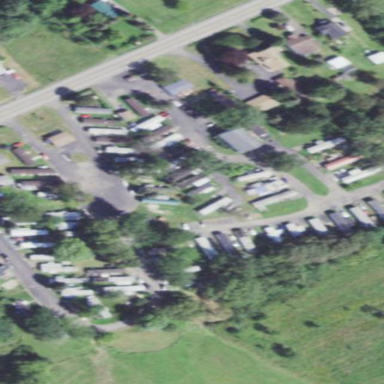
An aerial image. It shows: Residential area with trailer park.